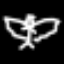
Label: angel